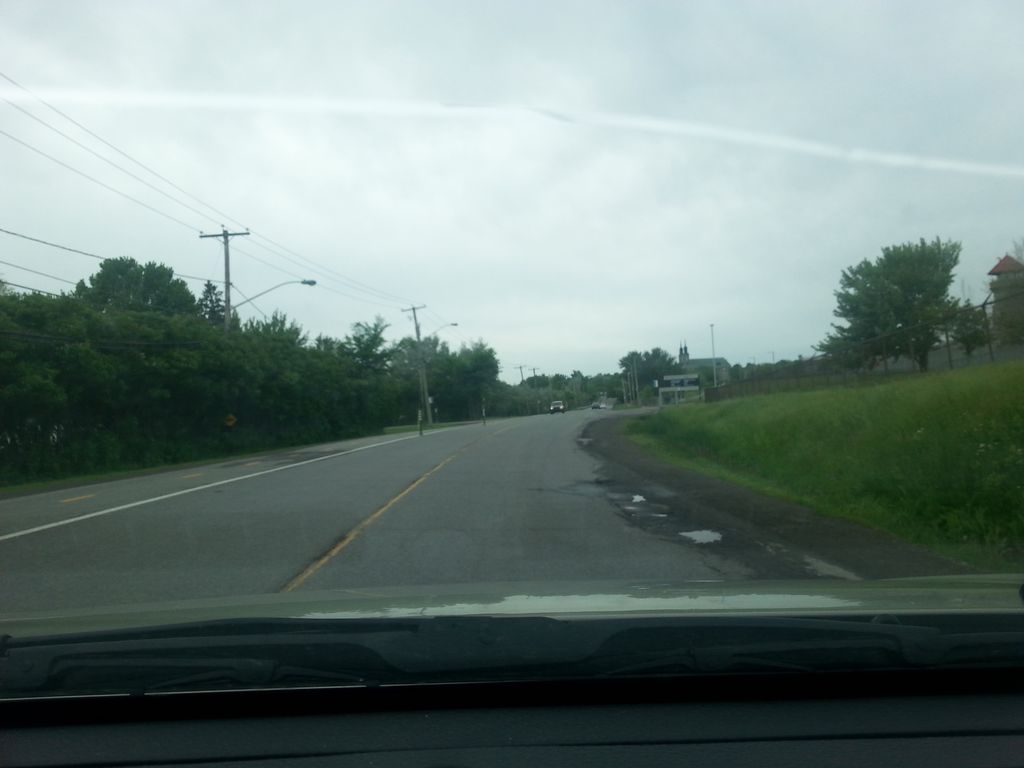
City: montreal